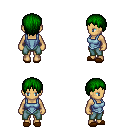
a pixel art fantasy rpg character, female body template, human, tanned skin, blue vest, teal pants, green plain hairstyle, brown slippers, four views (front, back, left, right), 2x2 character sprite sheet, small pixel art, hard edges, no anti-aliasing